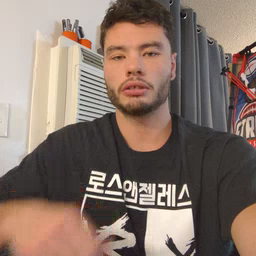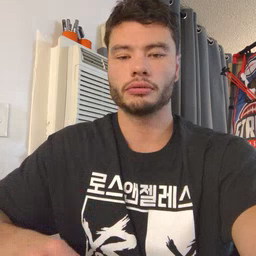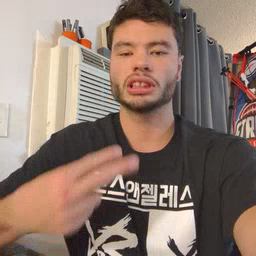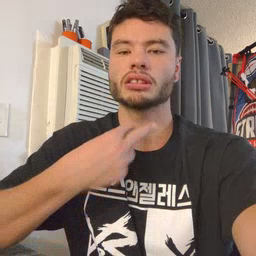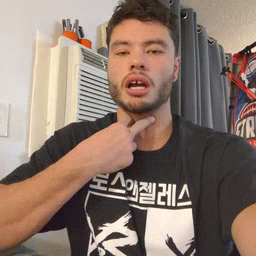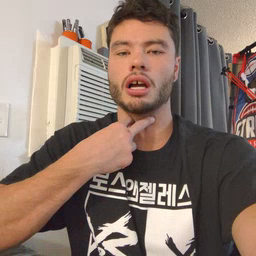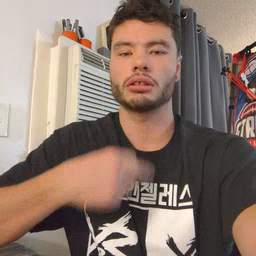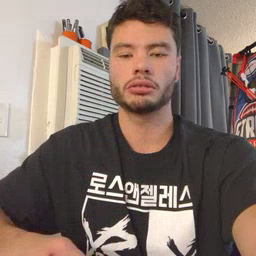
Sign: stuck